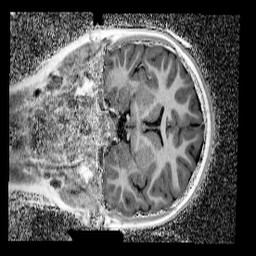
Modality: UNIT1_denoised
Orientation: coronal
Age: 9
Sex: female
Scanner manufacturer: siemens
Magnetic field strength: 3 T
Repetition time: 4 s
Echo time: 0.00299 s